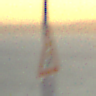
Verkehrszeichen: Lichtzeichenanlage
Zusatzzeichen unten: ZeitangabenMitBeschraenkungAufWochentage3
Umgebung: Outdoor, RoadRail
Tageszeit: SunriseSunset
Wetter: PartlyCloudy
Licht: Natural
Jahreszeit: NotSpecified
Kontrast: HighContrast